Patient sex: F
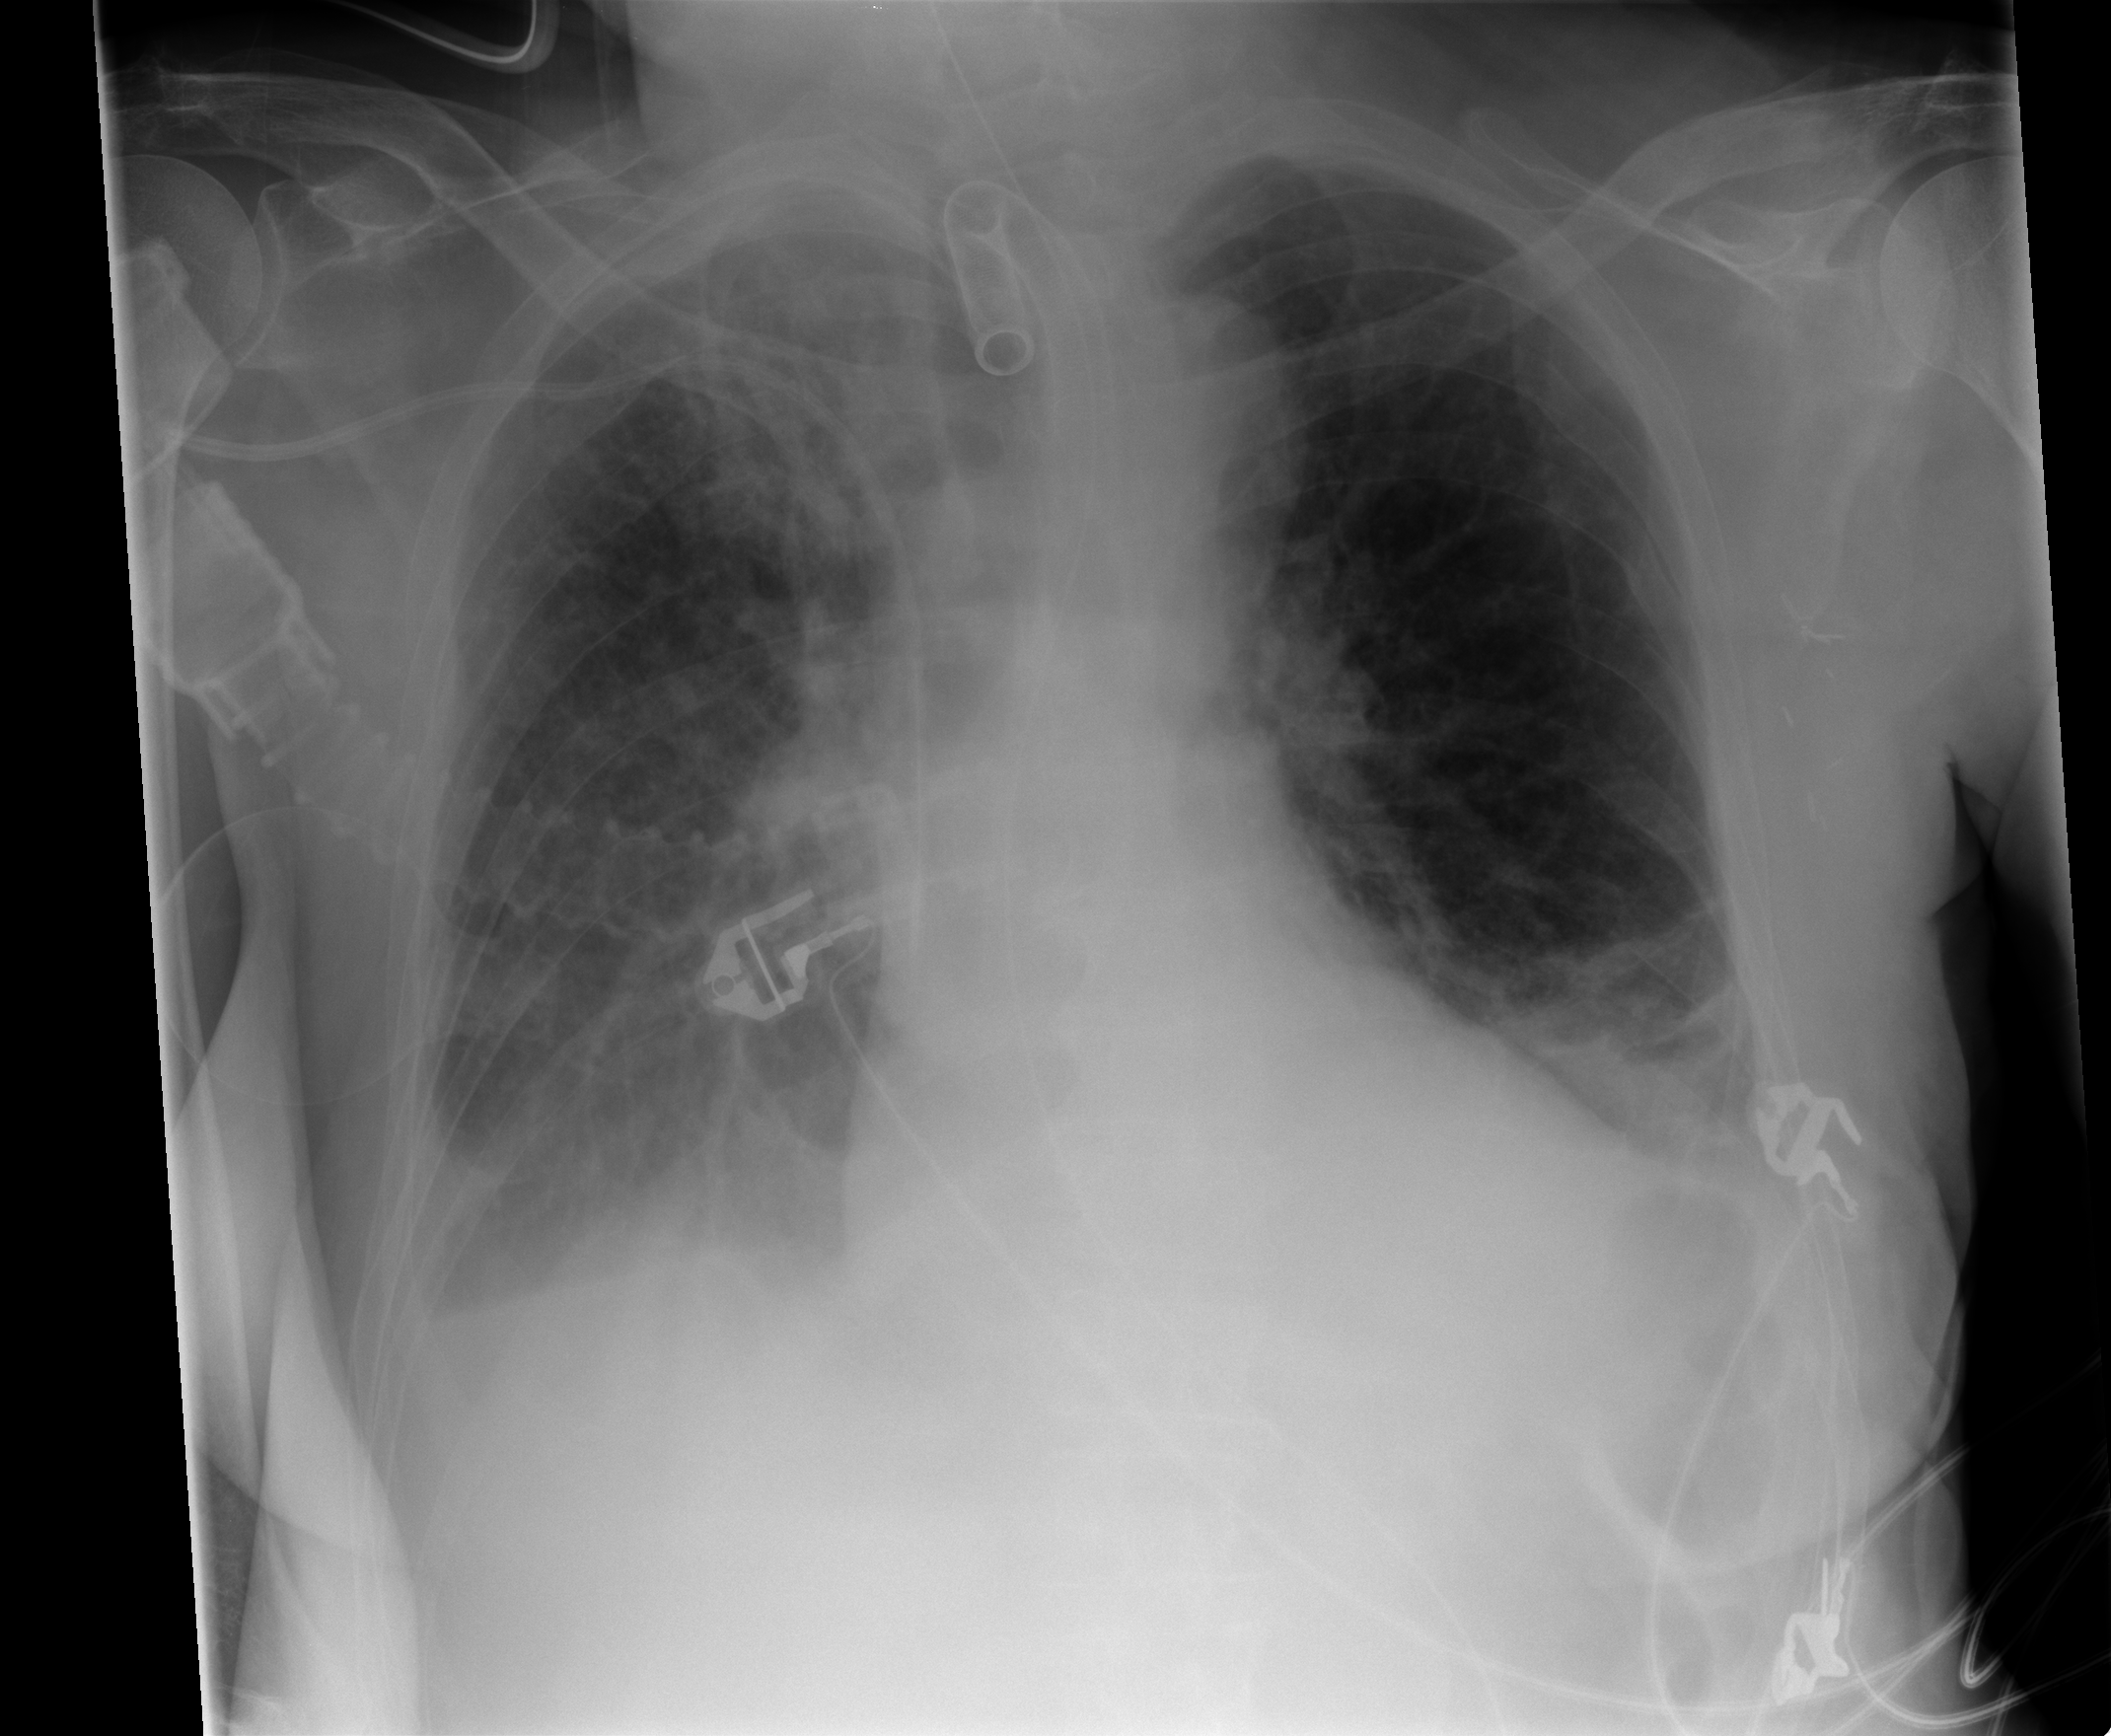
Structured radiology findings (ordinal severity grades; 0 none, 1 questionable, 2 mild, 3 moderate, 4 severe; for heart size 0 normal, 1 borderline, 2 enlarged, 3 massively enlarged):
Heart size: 0
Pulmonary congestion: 0
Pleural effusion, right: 2
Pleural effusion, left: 2
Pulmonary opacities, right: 3
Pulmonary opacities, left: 0
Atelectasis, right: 3
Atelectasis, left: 2